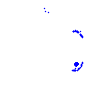
Particle: electron